The image is an STFT spectrogram (time versus frequency) of a rolling-element bearing's vibration signal. Based on the visible evidence, which condition applies: normal, inner_race, outer_race, ball?
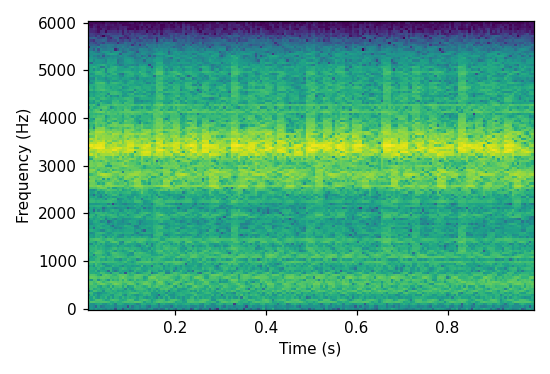
Answer: outer_race